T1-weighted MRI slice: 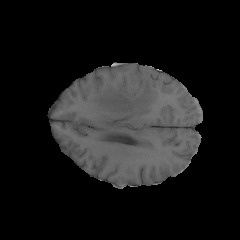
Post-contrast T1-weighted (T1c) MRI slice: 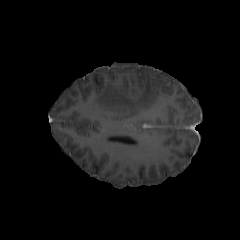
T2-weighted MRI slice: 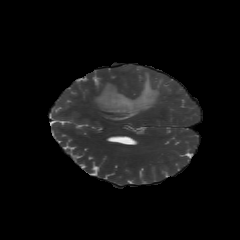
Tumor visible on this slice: yes